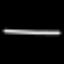
Label: line